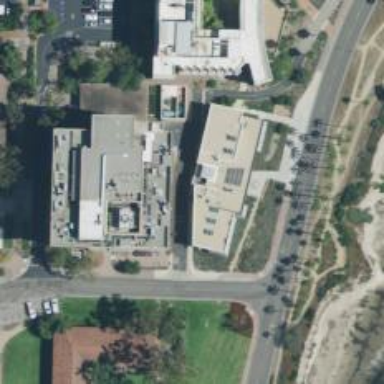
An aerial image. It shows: Government office.